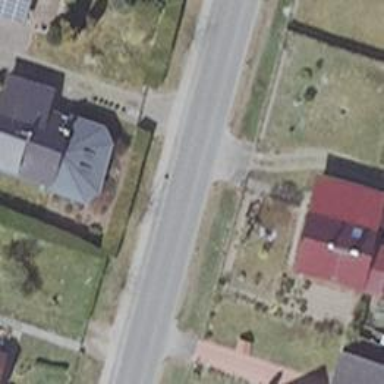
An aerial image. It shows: Tertiary road with asphalt surface.